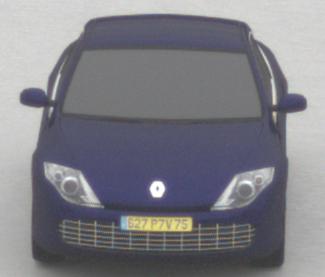
Make: Renault
Model: Laguna Coupé TCe 170
Detailed model: Laguna (III) Coupé
Model produced from: 2010/11
Model produced until: 2011/05
Doors: 2
Color: blue
Road condition: dry road
Daytime: midday
Contrast: low contrast